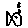
Label: fish